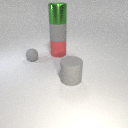
large red rubber cylinder below large gray rubber cylinder